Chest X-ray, PA view. Patient: 33 years old, sex M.
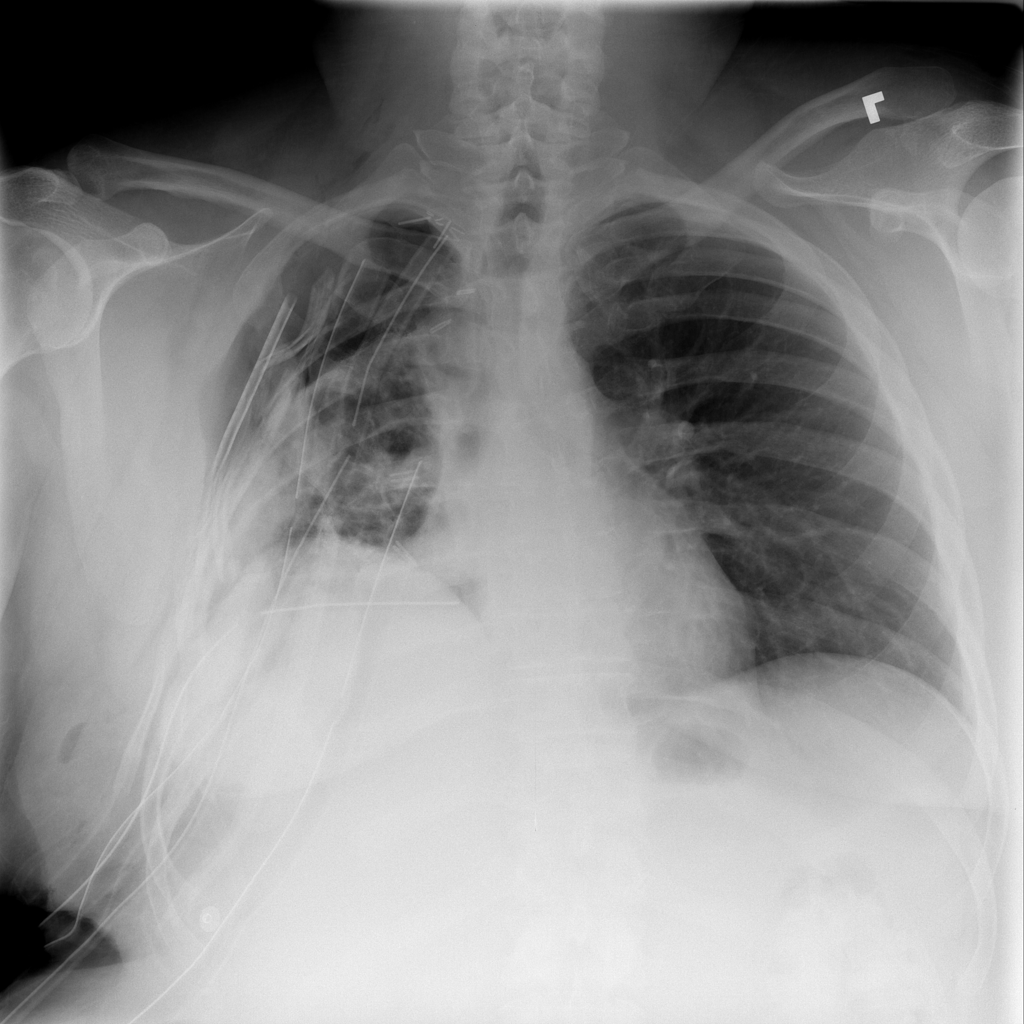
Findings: Emphysema, Pneumothorax